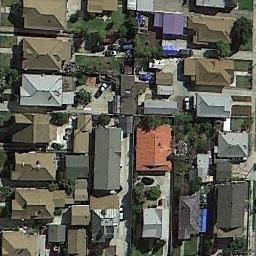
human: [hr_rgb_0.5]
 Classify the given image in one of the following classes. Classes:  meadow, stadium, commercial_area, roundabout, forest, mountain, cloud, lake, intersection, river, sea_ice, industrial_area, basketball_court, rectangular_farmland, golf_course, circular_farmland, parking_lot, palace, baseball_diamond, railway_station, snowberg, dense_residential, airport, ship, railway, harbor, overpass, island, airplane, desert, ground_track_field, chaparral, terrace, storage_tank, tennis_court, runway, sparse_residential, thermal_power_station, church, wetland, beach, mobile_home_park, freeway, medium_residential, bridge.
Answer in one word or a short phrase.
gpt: dense_residential